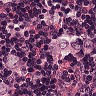
Metastatic tissue present: yes